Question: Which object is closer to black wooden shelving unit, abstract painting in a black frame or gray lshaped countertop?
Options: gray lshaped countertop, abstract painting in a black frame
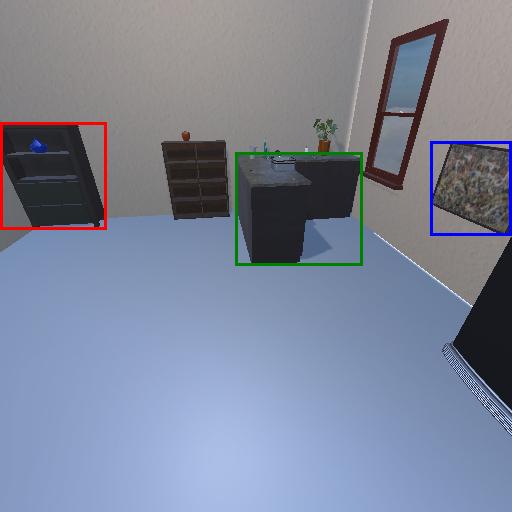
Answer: gray lshaped countertop